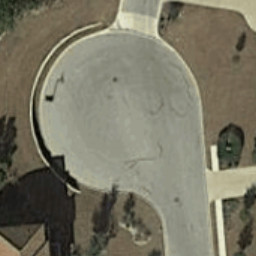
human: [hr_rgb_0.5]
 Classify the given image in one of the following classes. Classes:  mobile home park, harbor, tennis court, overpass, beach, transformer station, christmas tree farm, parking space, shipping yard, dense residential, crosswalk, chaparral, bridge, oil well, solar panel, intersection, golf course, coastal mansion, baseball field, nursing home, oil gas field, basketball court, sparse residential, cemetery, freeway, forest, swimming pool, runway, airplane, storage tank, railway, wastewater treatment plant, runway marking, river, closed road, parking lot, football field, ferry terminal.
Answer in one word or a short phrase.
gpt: closed road